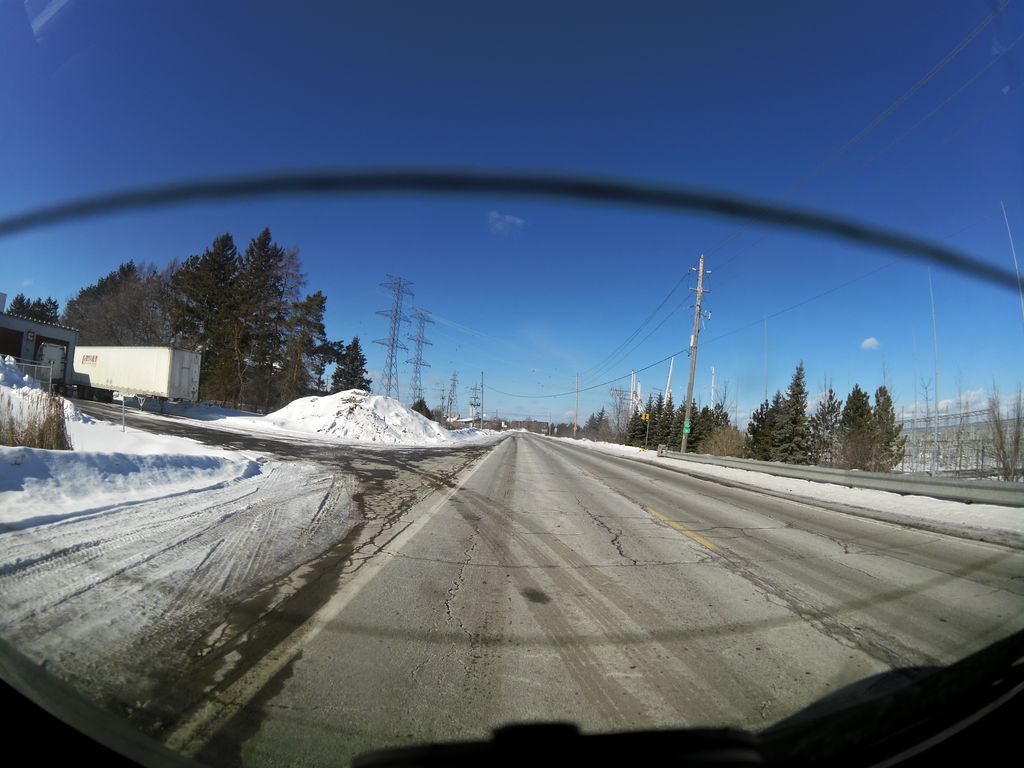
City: ottawa-gatineau